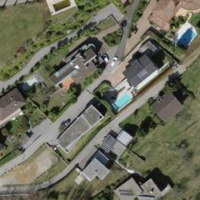
EUNIS habitat code: 55
Species observed at this site:
Laurus nobilis